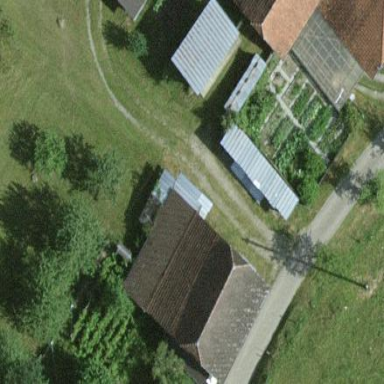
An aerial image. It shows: Rural barn.